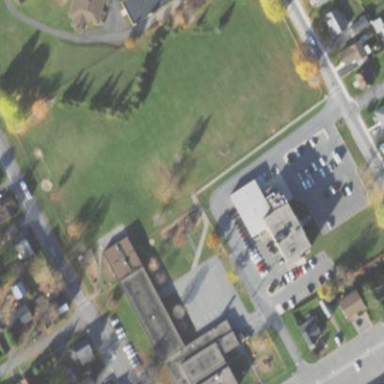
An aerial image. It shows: School.